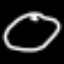
Label: clock